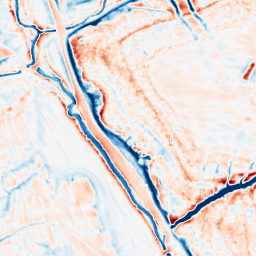
Category: multiscale
Decomposition family: dog_multiscale
Decomposition parameters: sigma_ratio: 2
n_scales: 3
base_sigma: 0.5
Upsampling method: edge_directed
Upsampling parameters: scale: 4
Upsampling scale: 4